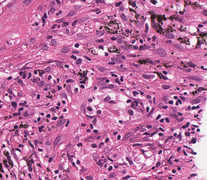
Tumor epithelial tissue: no
Tumor-associated stroma tissue: yes
Normal tissue: no